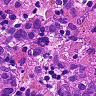
Metastatic tissue present: yes